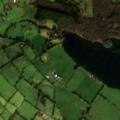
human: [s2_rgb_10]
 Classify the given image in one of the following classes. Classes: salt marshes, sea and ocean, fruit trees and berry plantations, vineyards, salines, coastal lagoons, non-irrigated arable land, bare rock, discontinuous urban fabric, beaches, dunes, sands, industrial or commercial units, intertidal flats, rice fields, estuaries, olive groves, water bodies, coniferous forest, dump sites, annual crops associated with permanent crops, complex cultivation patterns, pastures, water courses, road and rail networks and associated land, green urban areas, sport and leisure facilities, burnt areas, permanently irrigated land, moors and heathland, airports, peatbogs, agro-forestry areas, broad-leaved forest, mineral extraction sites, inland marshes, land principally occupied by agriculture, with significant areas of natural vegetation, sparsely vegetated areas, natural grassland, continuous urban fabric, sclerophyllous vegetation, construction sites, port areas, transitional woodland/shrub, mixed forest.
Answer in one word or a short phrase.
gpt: pastures, transitional woodland/shrub, water bodies